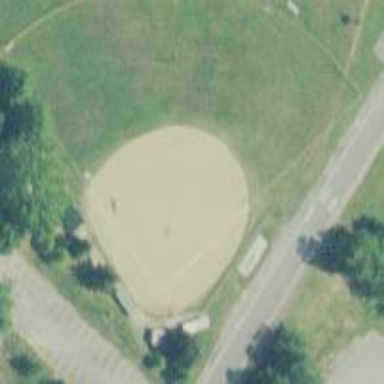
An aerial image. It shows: Grass baseball pitch for leisure and sport.